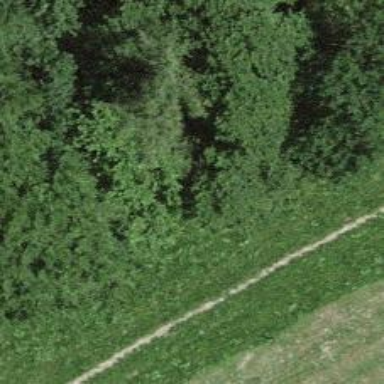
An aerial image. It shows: Path on the ground.